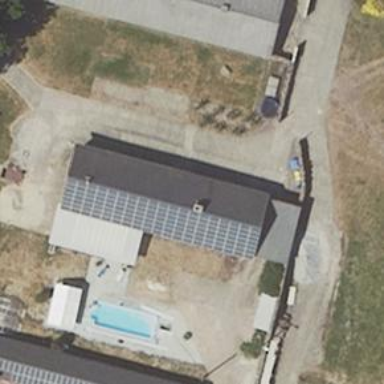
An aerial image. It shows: Farm auxiliary building.